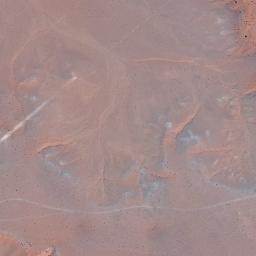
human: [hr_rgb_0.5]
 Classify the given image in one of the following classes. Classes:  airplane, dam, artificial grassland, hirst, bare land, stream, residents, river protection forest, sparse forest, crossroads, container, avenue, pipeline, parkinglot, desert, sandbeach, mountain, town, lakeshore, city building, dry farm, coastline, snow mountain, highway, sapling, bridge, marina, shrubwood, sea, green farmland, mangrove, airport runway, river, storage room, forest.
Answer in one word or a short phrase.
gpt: desert